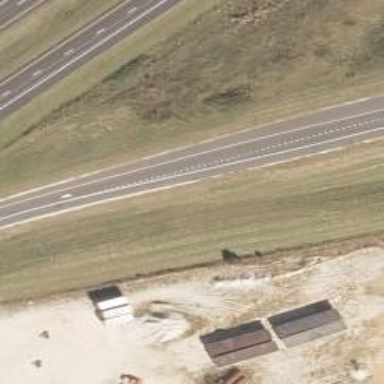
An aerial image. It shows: Asphalt motorway link.